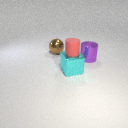
large brown metal sphere behind large purple metal cylinder